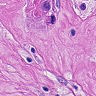
Metastatic tissue present: yes